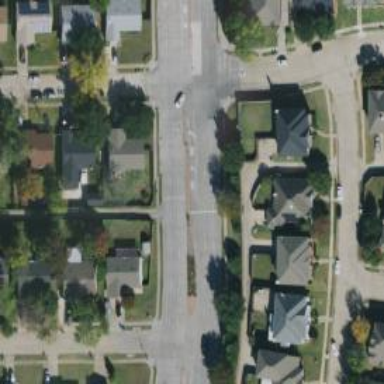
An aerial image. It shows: Alley classified as service road.